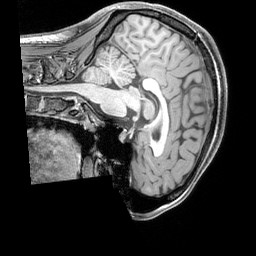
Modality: T1w
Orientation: sagittal
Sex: female
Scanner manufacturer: siemens
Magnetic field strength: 3 T
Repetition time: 2.3 s
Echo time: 0.00226 s